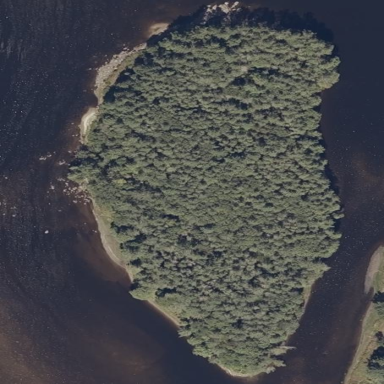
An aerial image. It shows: Islet.